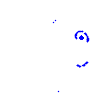
Particle: kaon